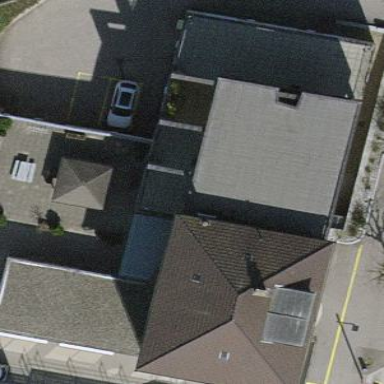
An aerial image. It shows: Hipped-roof building with apartments.